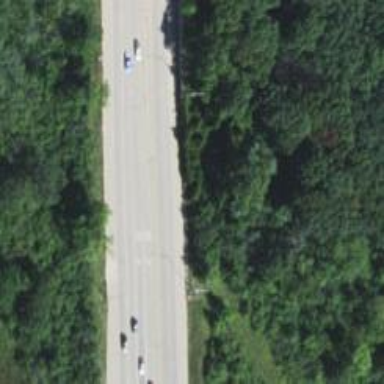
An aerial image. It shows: Trunk highway.